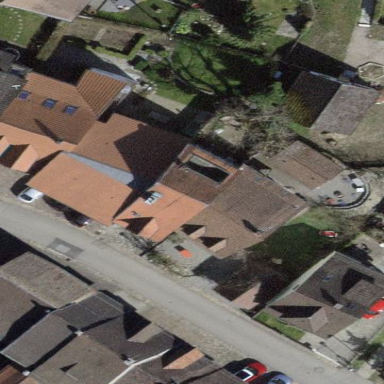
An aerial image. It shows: Terrace building.